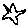
Label: star